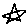
Label: star